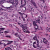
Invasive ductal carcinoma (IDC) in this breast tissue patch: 1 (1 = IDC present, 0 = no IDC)